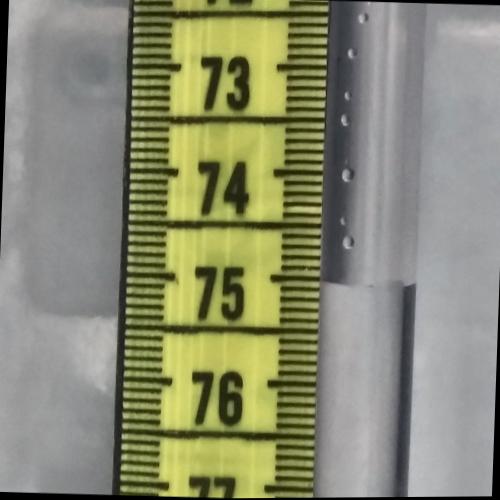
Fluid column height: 75.0 cm